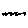
Label: zigzag